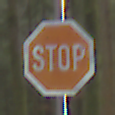
Verkehrszeichen: Stop
Umgebung: Outdoor, Nature
Tageszeit: Midday
Wetter: Overcast
Licht: Natural
Jahreszeit: NotSpecified
Kontrast: LowContrast